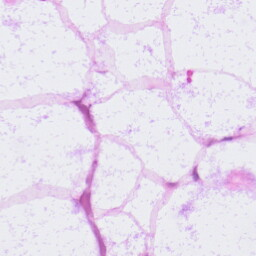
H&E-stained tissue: LymphNode